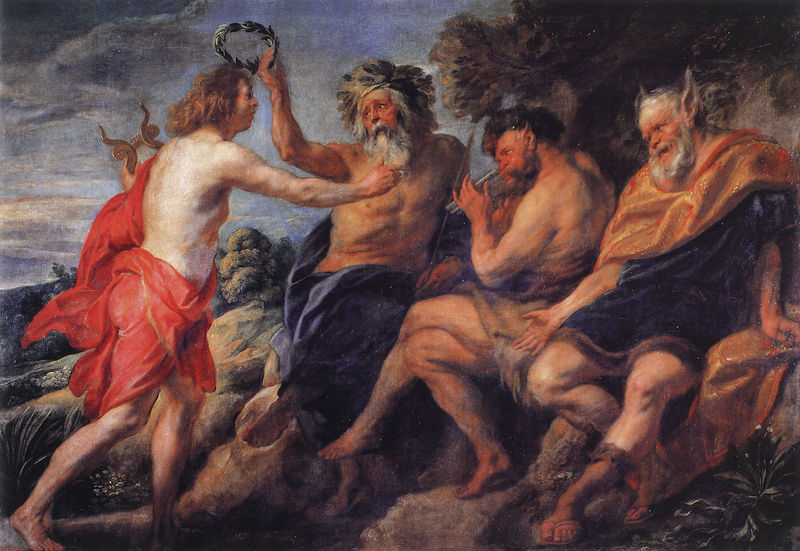
Titel: Apoll als Sieger über Pan
Künstler: Jakob Jordaens
Institution: Madrid, Museo del Prado
Schlagwörter: akt, baum, felsen, gemälde, himmel, mann, rubens, bäume, blume, grau, männer, nacht, gras, rot, tuch, bart, bärte, lang, steine, natur, schilf, tücher, gesang, musik, pflanze, pflanzen, ohren, esel, dick, fett, kranz, lorbeer, flöte, jüngling, götter, pan, jupiter, harfe, lyra, leier, panflöte, greek, jordaens, wettstreit, bllau, painting, roman, marsyas, baco, gods